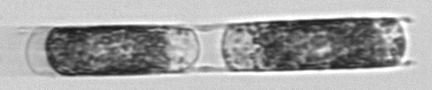
Label: Hemiaulus